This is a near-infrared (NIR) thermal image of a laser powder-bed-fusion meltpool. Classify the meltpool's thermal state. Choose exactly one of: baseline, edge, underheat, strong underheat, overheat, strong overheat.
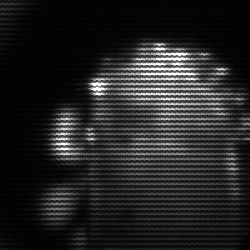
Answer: baseline